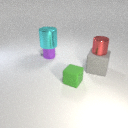
small purple metal cylinder to the left of small green rubber cube